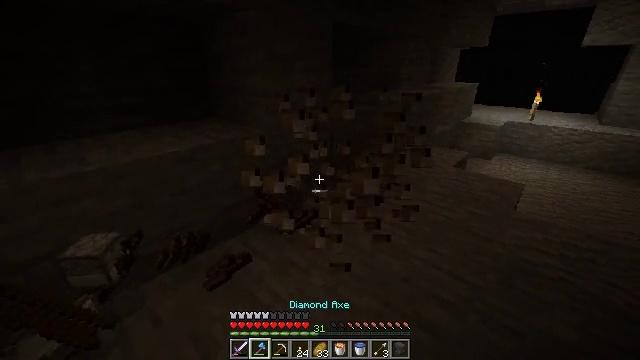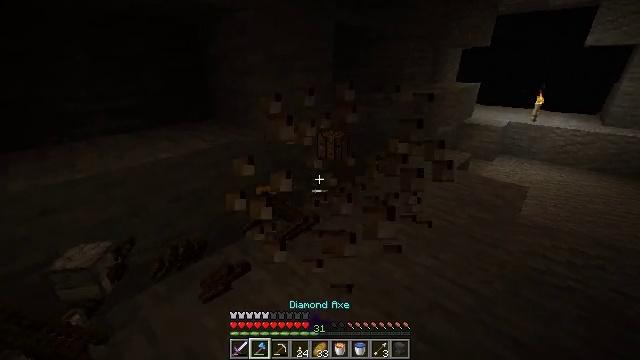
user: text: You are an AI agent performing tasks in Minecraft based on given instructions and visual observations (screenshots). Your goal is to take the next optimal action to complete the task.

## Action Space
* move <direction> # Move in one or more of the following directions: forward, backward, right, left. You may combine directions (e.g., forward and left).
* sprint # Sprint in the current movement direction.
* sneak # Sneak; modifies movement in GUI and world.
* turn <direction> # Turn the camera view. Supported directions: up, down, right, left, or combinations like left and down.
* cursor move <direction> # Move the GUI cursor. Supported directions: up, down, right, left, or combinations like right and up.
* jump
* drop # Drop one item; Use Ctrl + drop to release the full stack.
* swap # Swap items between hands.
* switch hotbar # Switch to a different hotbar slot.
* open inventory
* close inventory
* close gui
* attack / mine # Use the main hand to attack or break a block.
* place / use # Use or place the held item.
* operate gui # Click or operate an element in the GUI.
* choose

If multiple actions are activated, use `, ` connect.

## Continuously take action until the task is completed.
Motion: motion action
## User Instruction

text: Recycle the crafting table.
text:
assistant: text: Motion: move forward, attack / mine
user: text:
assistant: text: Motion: attack / mine